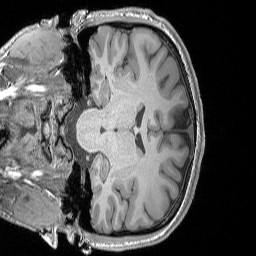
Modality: T1w
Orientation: coronal
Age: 20
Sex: male
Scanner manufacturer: siemens
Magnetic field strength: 3 T
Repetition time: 1.9 s
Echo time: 0.00302 s